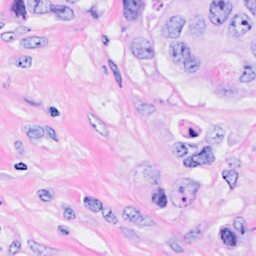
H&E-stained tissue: Breast